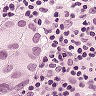
Metastatic tissue present: yes